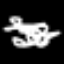
Label: squiggle